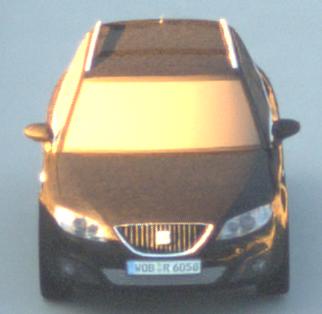
Make: SEAT
Model: Exeo ST 1.6
Detailed model: Exeo (3R) ST
Model produced from: 2010/05
Model produced until: 2010/08
Doors: 5
Color: black
Road condition: dry road
Daytime: sunrise or sunset
Contrast: medium contrast